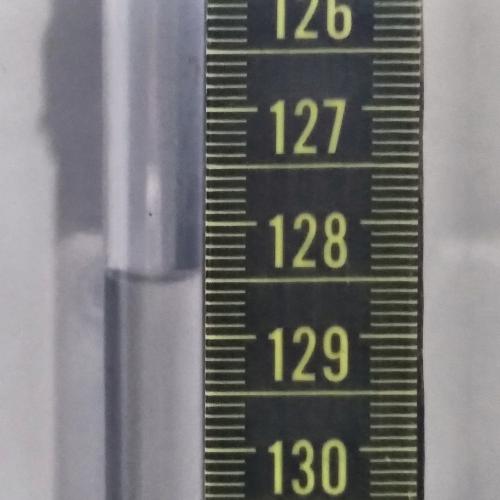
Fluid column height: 128.5 cm